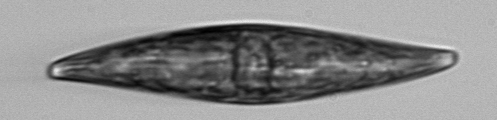
Label: Pleurosigma